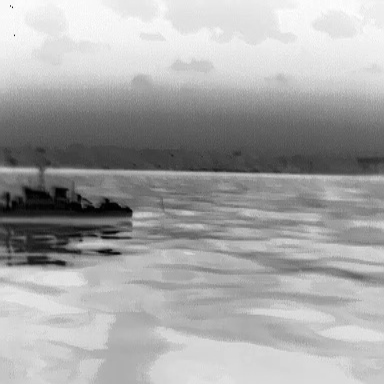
There is a warship in the infrared image.